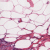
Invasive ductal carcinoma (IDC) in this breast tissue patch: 1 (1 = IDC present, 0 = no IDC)